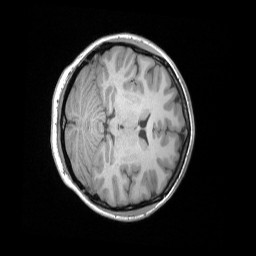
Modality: T1w
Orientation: axial
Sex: female